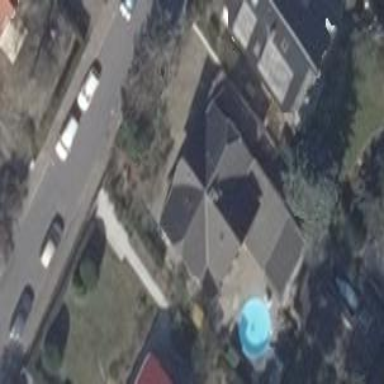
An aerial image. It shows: Detached building with half-hipped roof shape.